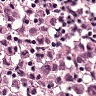
Metastatic tissue present: yes